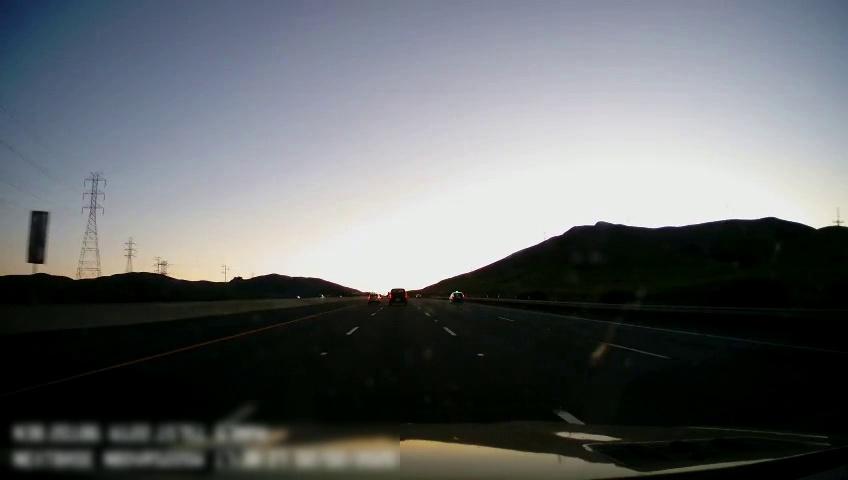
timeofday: Day
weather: Sunny
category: Drivable Space
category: Vehicles | Car
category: Vehicles | SUV
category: Vehicles | Car
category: Lanes | Alternate Lane
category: Lanes | Current Lane
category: Lanes | Current Lane
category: Lanes | Alternate Lane
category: Lanes | Alternate Lane